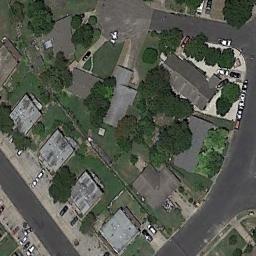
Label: medium_residential